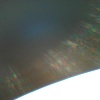
Label: sunburn